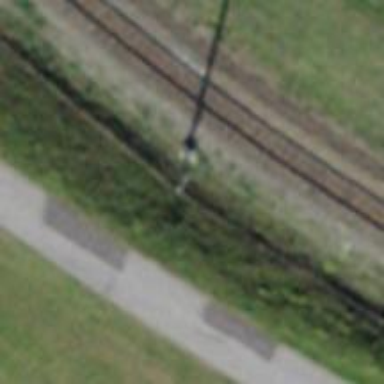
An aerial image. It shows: Power pole.